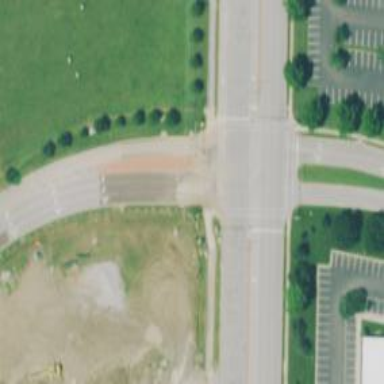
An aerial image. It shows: Road with dash markings.